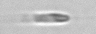
Label: flagellate_morphotype3